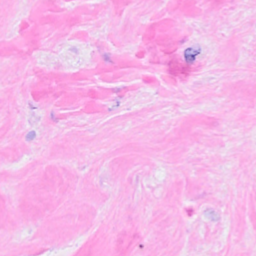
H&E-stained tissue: Breast